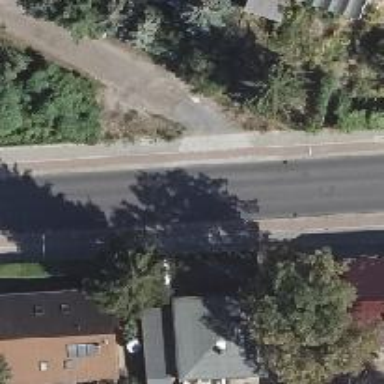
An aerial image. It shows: Residential road.